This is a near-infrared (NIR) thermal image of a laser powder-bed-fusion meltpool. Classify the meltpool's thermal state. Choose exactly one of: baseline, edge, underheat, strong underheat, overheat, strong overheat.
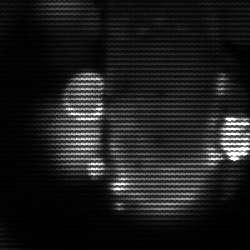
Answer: strong underheat